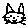
Label: cat